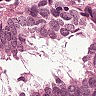
Metastatic tissue present: yes